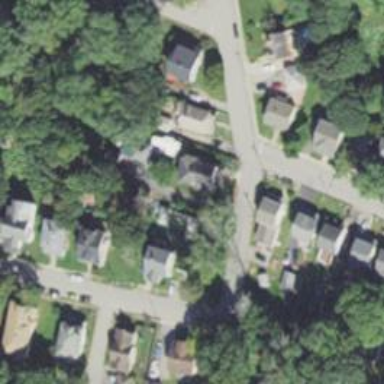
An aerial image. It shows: Residential driveway designated as service road.